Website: crate-barrel
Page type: address-validator
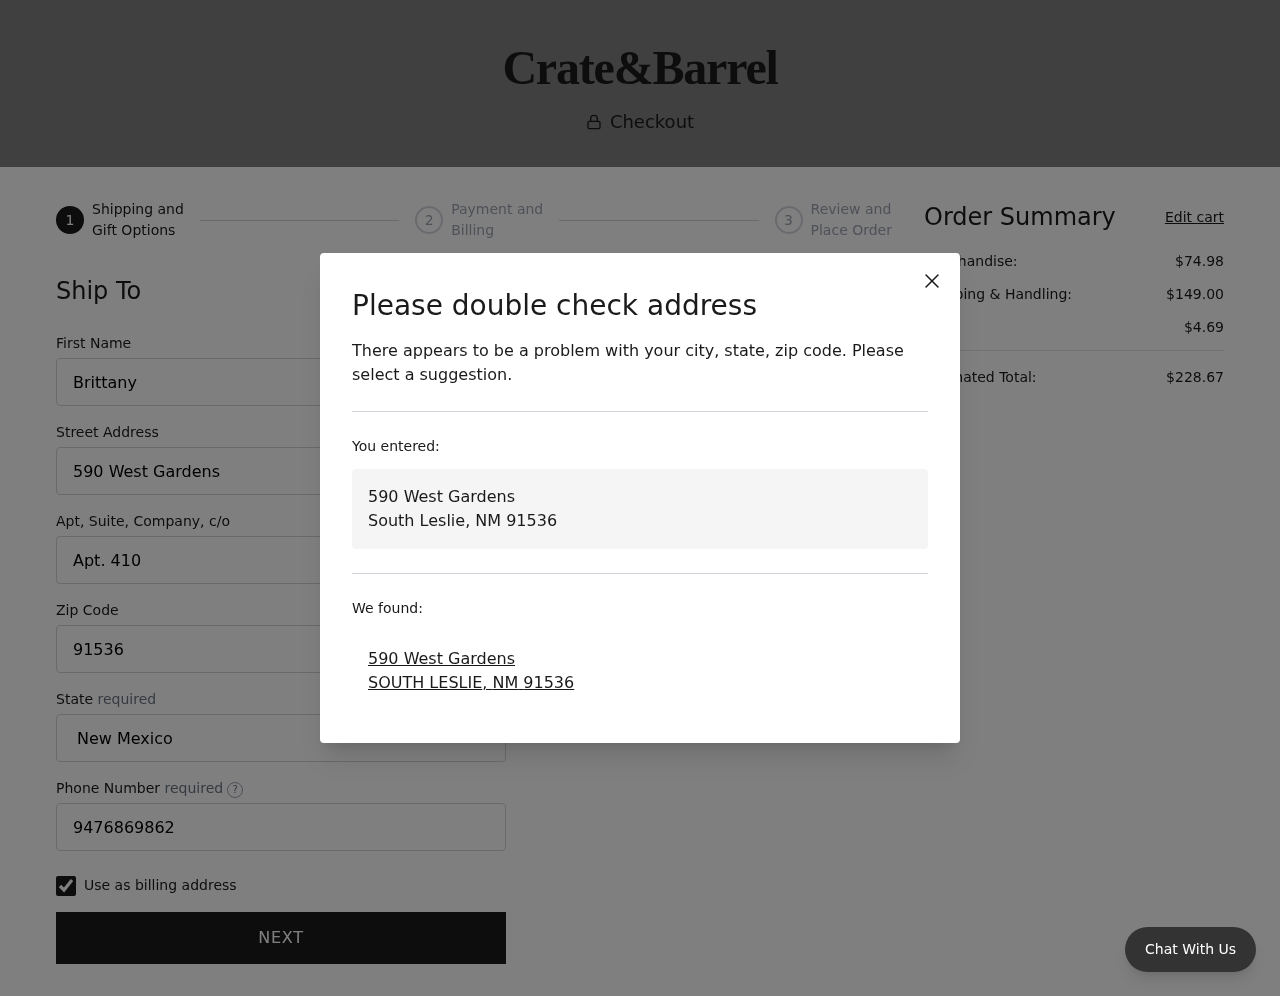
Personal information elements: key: PII_CITY
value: South Leslie
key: PII_CITY
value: SOUTH LESLIE
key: PII_FIRSTNAME
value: Brittany
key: PII_PHONE
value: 9476869862
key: PII_POSTCODE
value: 91536
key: PII_STATE
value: New Mexico
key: PII_STATE_ABBR
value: NM
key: PII_STREET
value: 590 West Gardens
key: PII_STREET2
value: Apt. 410
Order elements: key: ORDER_SUBTOTAL
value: $74.98
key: ORDER_SHIPPING_COST
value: $149.00
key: ORDER_TAX
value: $4.69
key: ORDER_TOTAL
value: $228.67